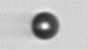
Label: bead